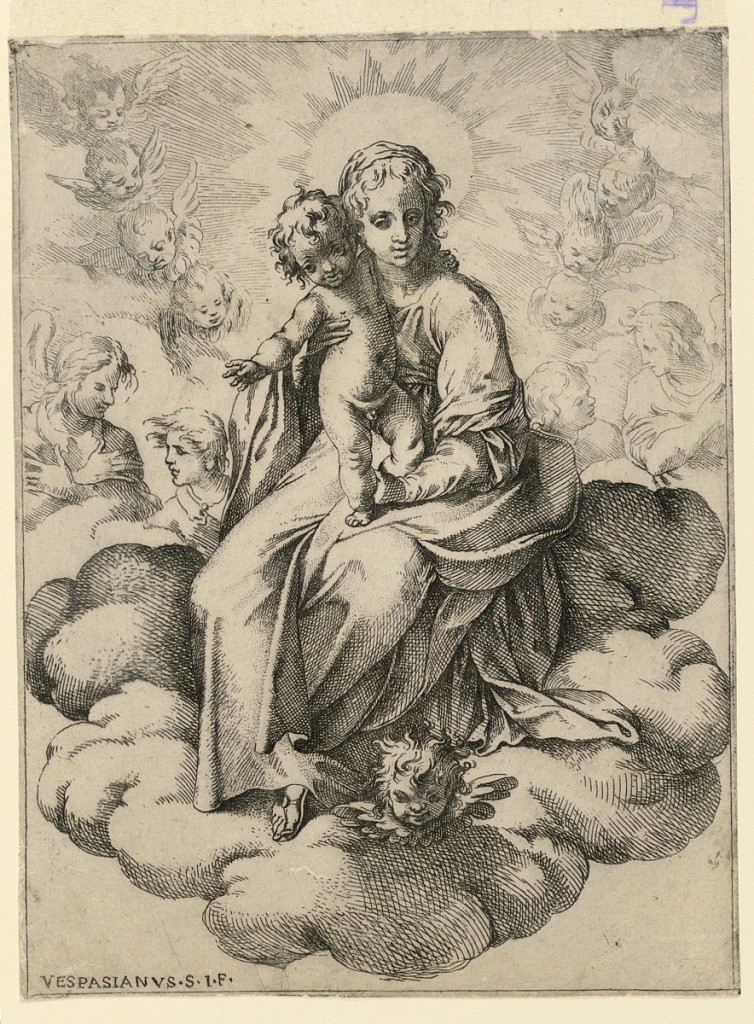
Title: The Virgin and Child
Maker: Vespasiano Strada, Italian, 1582 - 1622
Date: ca. 1610
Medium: Engraving on paper
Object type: Print
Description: The Virgin, seated on a cloud, holding the Christ Child, standing on her lap, is attended by a ring of seraphs and angels.